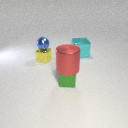
small green metal cube below large red metal cylinder